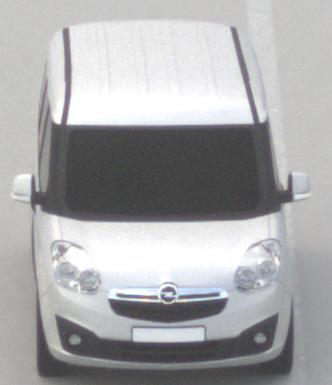
Make: Opel
Model: Combo Combi L1H1 1.4
Detailed model: Combo (D) Combi
Model produced from: 2012/01
Model produced until: 2013/11
Doors: 5
Color: white
Road condition: dry road
Daytime: midday
Contrast: low contrast